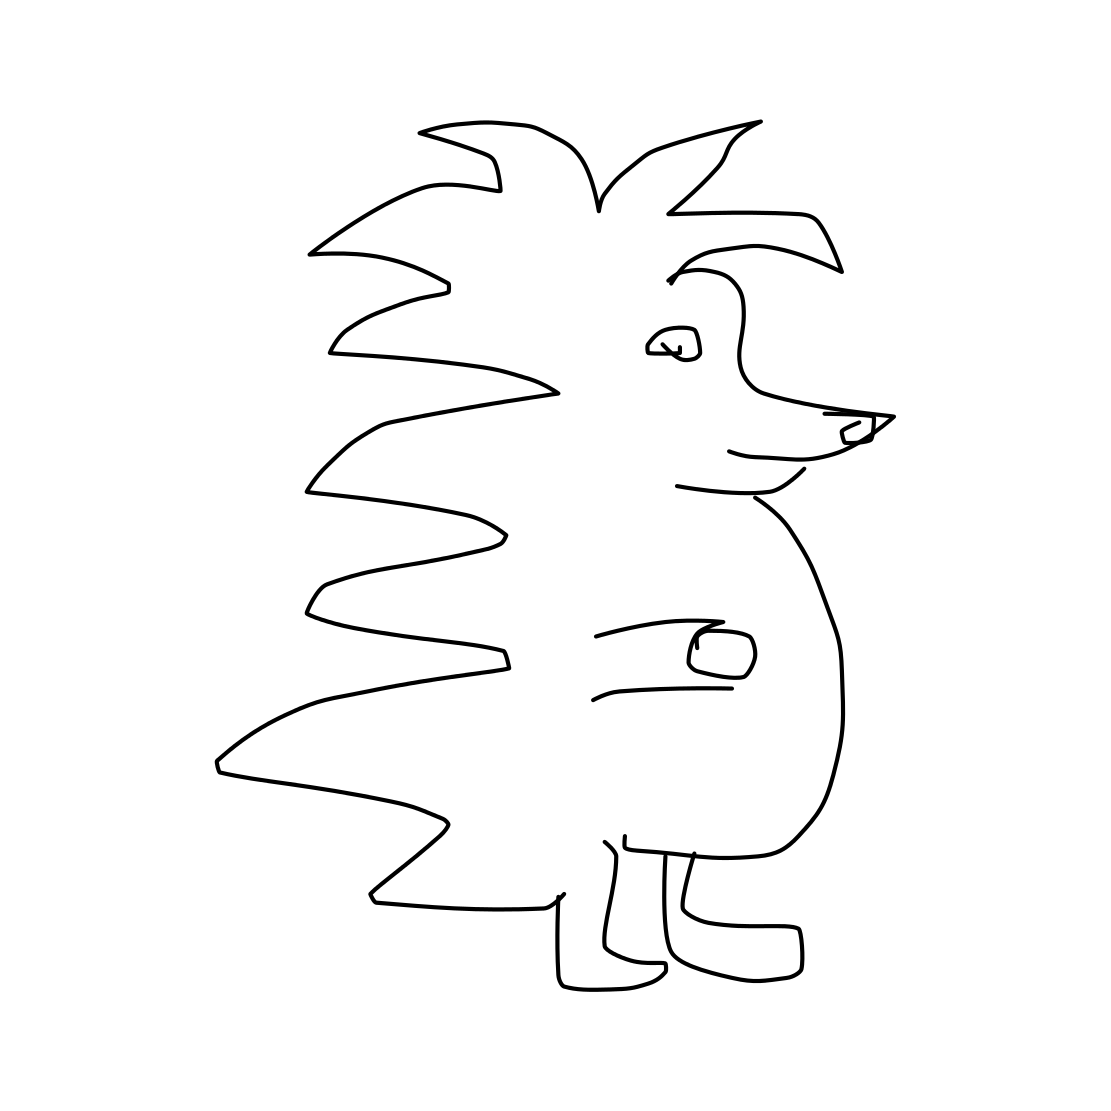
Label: hedgehog